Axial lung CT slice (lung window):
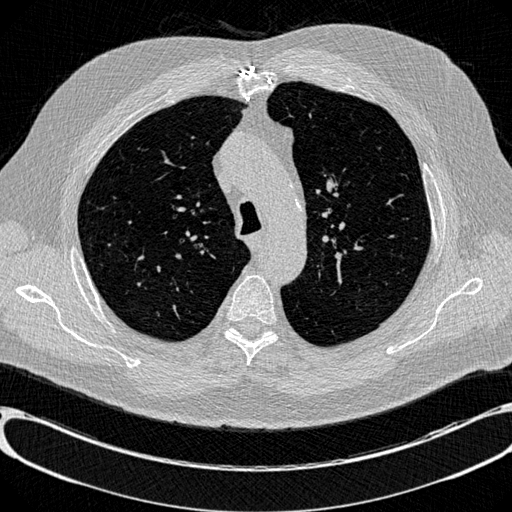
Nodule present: no